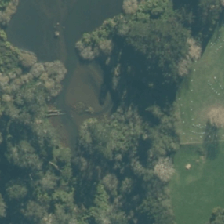
Land cover: lake_pond